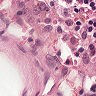
Metastatic tissue present: no